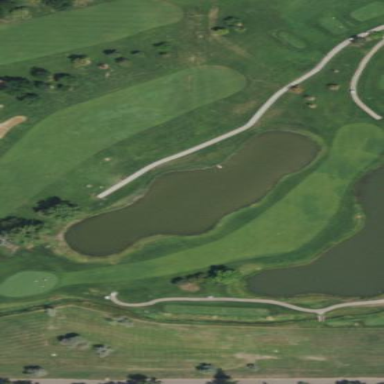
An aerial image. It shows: Grassy area designated as golf fairway.